Question: How can I positioning this elements?

here is my code:
'''
return (
<View style={rootViewStyle}>
<View style={lineStyle} />
<View style={faceContainerStyle}>
<View style={faceStyle} />
<View style={faceStyle} />
<View style={faceStyle} />
<View style={faceStyle} />
</View>
</View>
'''
StyleSheet:
'''
const styles = StyleSheet.create({
rootViewStyle: {
flex: 1,
justifyContent: 'center',
alignSelf: 'stretch',
},
faceContainerStyle: {
justifyContent: 'space-around',
flexDirection: 'row',
},
faceStyle: {
height: 50,
width: 50,
borderRadius: 25,
backgroundColor: '#ffc700',
},
lineStyle: {
borderBottomWidth: 2,
borderBottomColor: '#c0c0c0',
},
});
'''
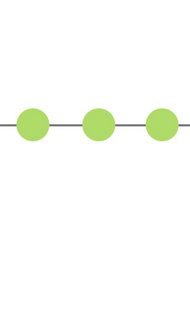
Answer: Add 2 more properties ('position' and 'top' ) to 'lineStyle' as follows
'''
lineStyle: {
position: 'relative',
top: 26,
borderBottomWidth: 2,
borderBottomColor: '#c0c0c0',
},
'''
Hope this will help!